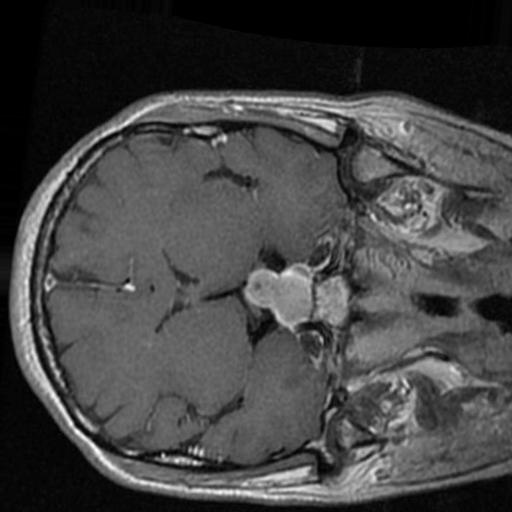
Label: brain_tumor